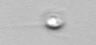
Label: flagellate